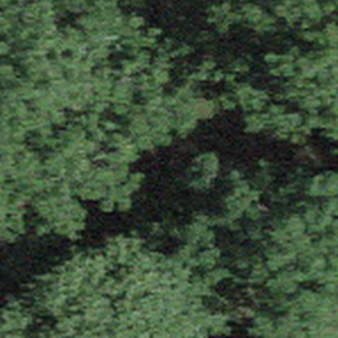
Label: other